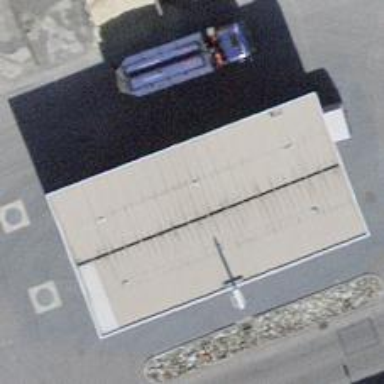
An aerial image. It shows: Fuel station.